Field crop: maize
Growth stage: 2
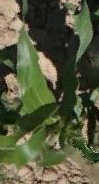
Species: maize